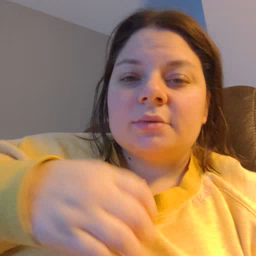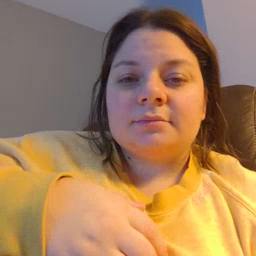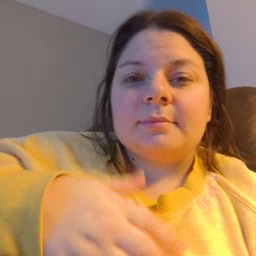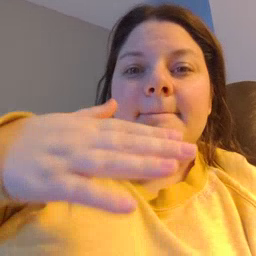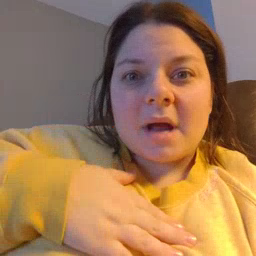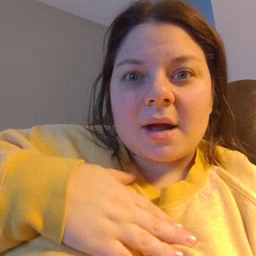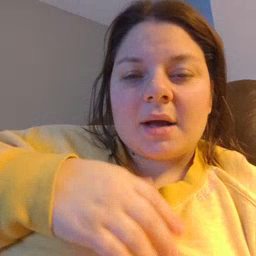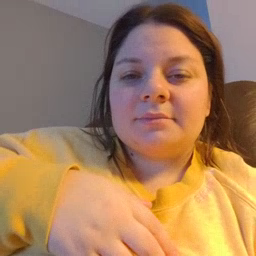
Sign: minemy